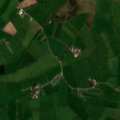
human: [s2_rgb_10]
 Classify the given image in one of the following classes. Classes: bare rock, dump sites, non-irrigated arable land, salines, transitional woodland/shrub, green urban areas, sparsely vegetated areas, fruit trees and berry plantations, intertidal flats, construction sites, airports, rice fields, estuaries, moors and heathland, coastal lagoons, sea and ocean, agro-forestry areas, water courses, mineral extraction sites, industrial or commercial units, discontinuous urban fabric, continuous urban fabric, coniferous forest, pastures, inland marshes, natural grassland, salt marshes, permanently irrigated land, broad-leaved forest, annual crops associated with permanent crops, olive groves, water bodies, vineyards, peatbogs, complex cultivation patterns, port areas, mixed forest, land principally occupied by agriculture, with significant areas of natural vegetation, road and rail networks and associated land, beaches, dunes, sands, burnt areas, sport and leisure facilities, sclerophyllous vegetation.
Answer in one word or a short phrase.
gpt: pastures, transitional woodland/shrub